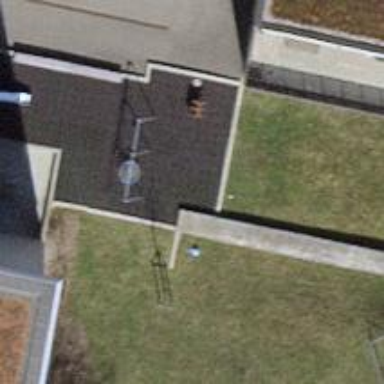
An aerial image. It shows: Playground featuring basket swing.